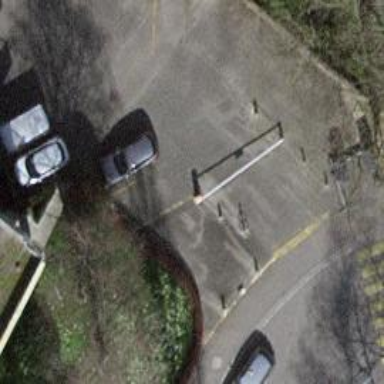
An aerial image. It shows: Lift gate barrier.